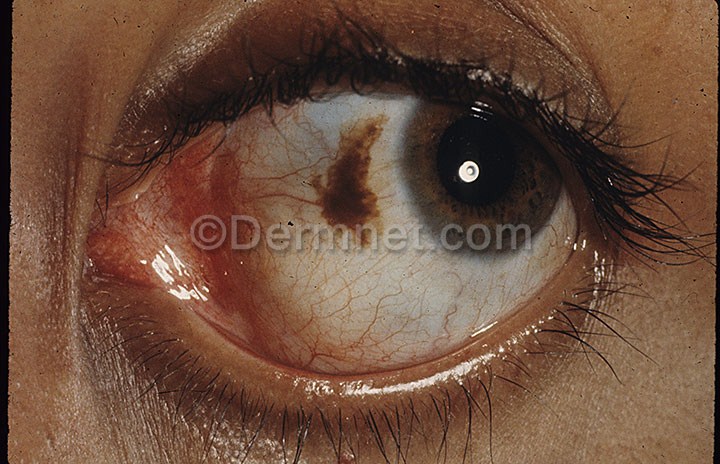
Disease: Melanoma Skin Cancer Nevi and Moles